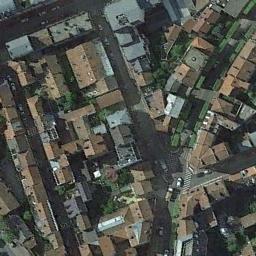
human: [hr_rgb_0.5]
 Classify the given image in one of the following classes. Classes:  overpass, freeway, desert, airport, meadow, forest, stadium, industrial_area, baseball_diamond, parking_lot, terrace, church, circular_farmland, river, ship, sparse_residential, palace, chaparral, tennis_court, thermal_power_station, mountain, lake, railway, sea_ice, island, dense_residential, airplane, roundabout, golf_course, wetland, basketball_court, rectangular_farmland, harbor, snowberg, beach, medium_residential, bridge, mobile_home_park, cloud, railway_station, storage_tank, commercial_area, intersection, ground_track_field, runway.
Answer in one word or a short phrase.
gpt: dense_residential